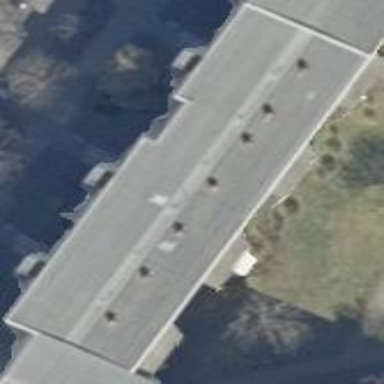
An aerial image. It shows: Building with apartments and flat roof.